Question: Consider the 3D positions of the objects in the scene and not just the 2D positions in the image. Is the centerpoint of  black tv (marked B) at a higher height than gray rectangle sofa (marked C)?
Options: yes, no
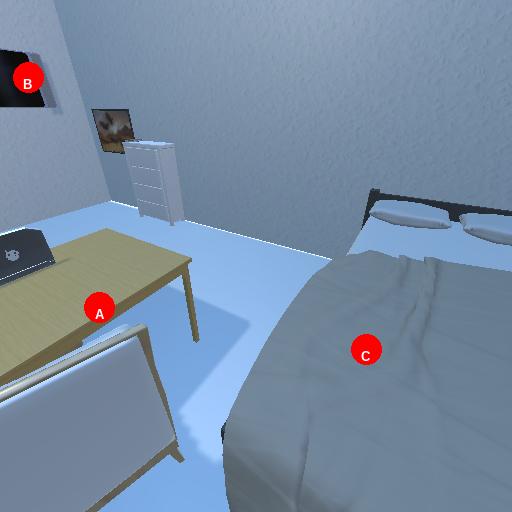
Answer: yes